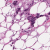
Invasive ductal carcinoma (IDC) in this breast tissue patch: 0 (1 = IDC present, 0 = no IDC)